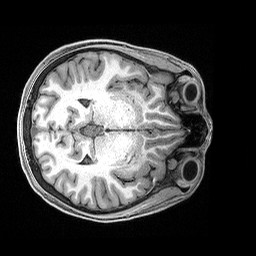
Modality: T1w
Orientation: axial
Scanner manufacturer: siemens
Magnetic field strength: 3 T
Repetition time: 2.4 s
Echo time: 0.00122 s